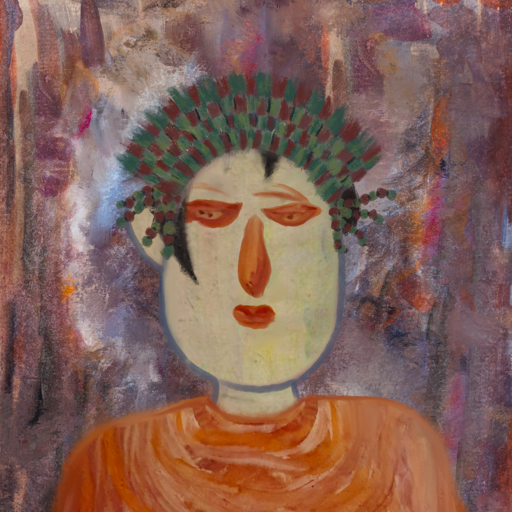
Background: Hypocrite, Head And Neck Front: Hill_Girl, Face Front: Pious_Lady, Bust: Pious_Lady, Hair Front: Roy_Bahadur, Head Accessory: After_Raid_Crown, Second Necklace: Blank, Necklace: Blank, Baby: Blank